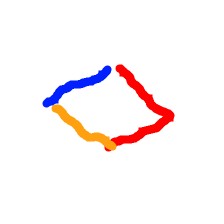
Shape: rhombus